Question: I need to open the Jint solution downloaded from here :
<URL>
(i've downloaded the zip with all the files, later i decompressed them and then i try to open the solution's file using visual studio)
Visual Studio (both 2012 Express and 2013 Express) tell me that the main project is not compatibile, i have tried Microsoft Visual Studio Version Selector but still not working.
Anybody can tell me why this happen and how i can open and view that solution with all its projects properly loaded?
Here a screen of my situation :

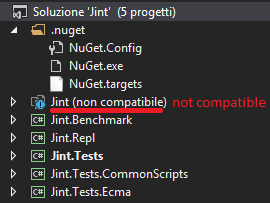
Answer: This project targets the Portable Framework. You might need to install the Windows Phone SDK or some other component depending on your version of Visual Studio. Please refer to <URL> for more details.